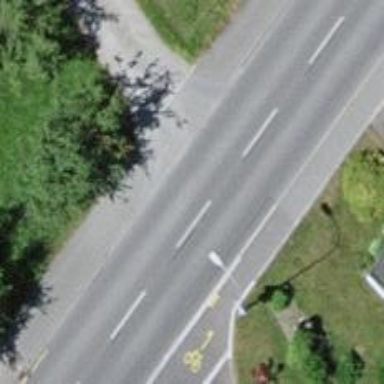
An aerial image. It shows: Tertiary road with separate cycle track on both sides.